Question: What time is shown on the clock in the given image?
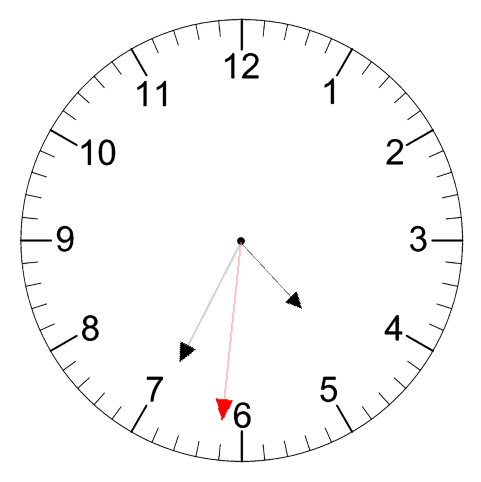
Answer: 04:34:31